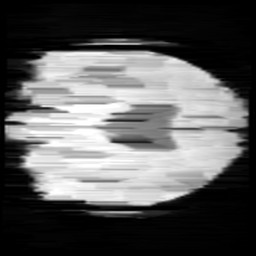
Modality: minIP
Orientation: coronal
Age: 11
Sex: female
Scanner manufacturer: siemens
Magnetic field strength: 3 T
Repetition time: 0.027 s
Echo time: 0.02 s